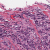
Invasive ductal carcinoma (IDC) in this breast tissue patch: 0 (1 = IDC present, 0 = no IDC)